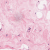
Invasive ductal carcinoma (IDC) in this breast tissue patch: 0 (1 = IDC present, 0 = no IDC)